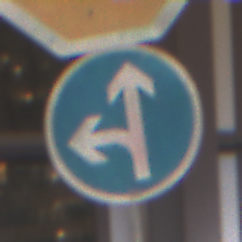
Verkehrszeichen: VorgeschriebeneFahrtrichtungGeradeausOderLinks
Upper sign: Stop
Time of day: NotSpecified
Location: Indoor (Urban)
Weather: NotSpecified
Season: NotSpecified
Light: Artificial